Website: apple
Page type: billing-address
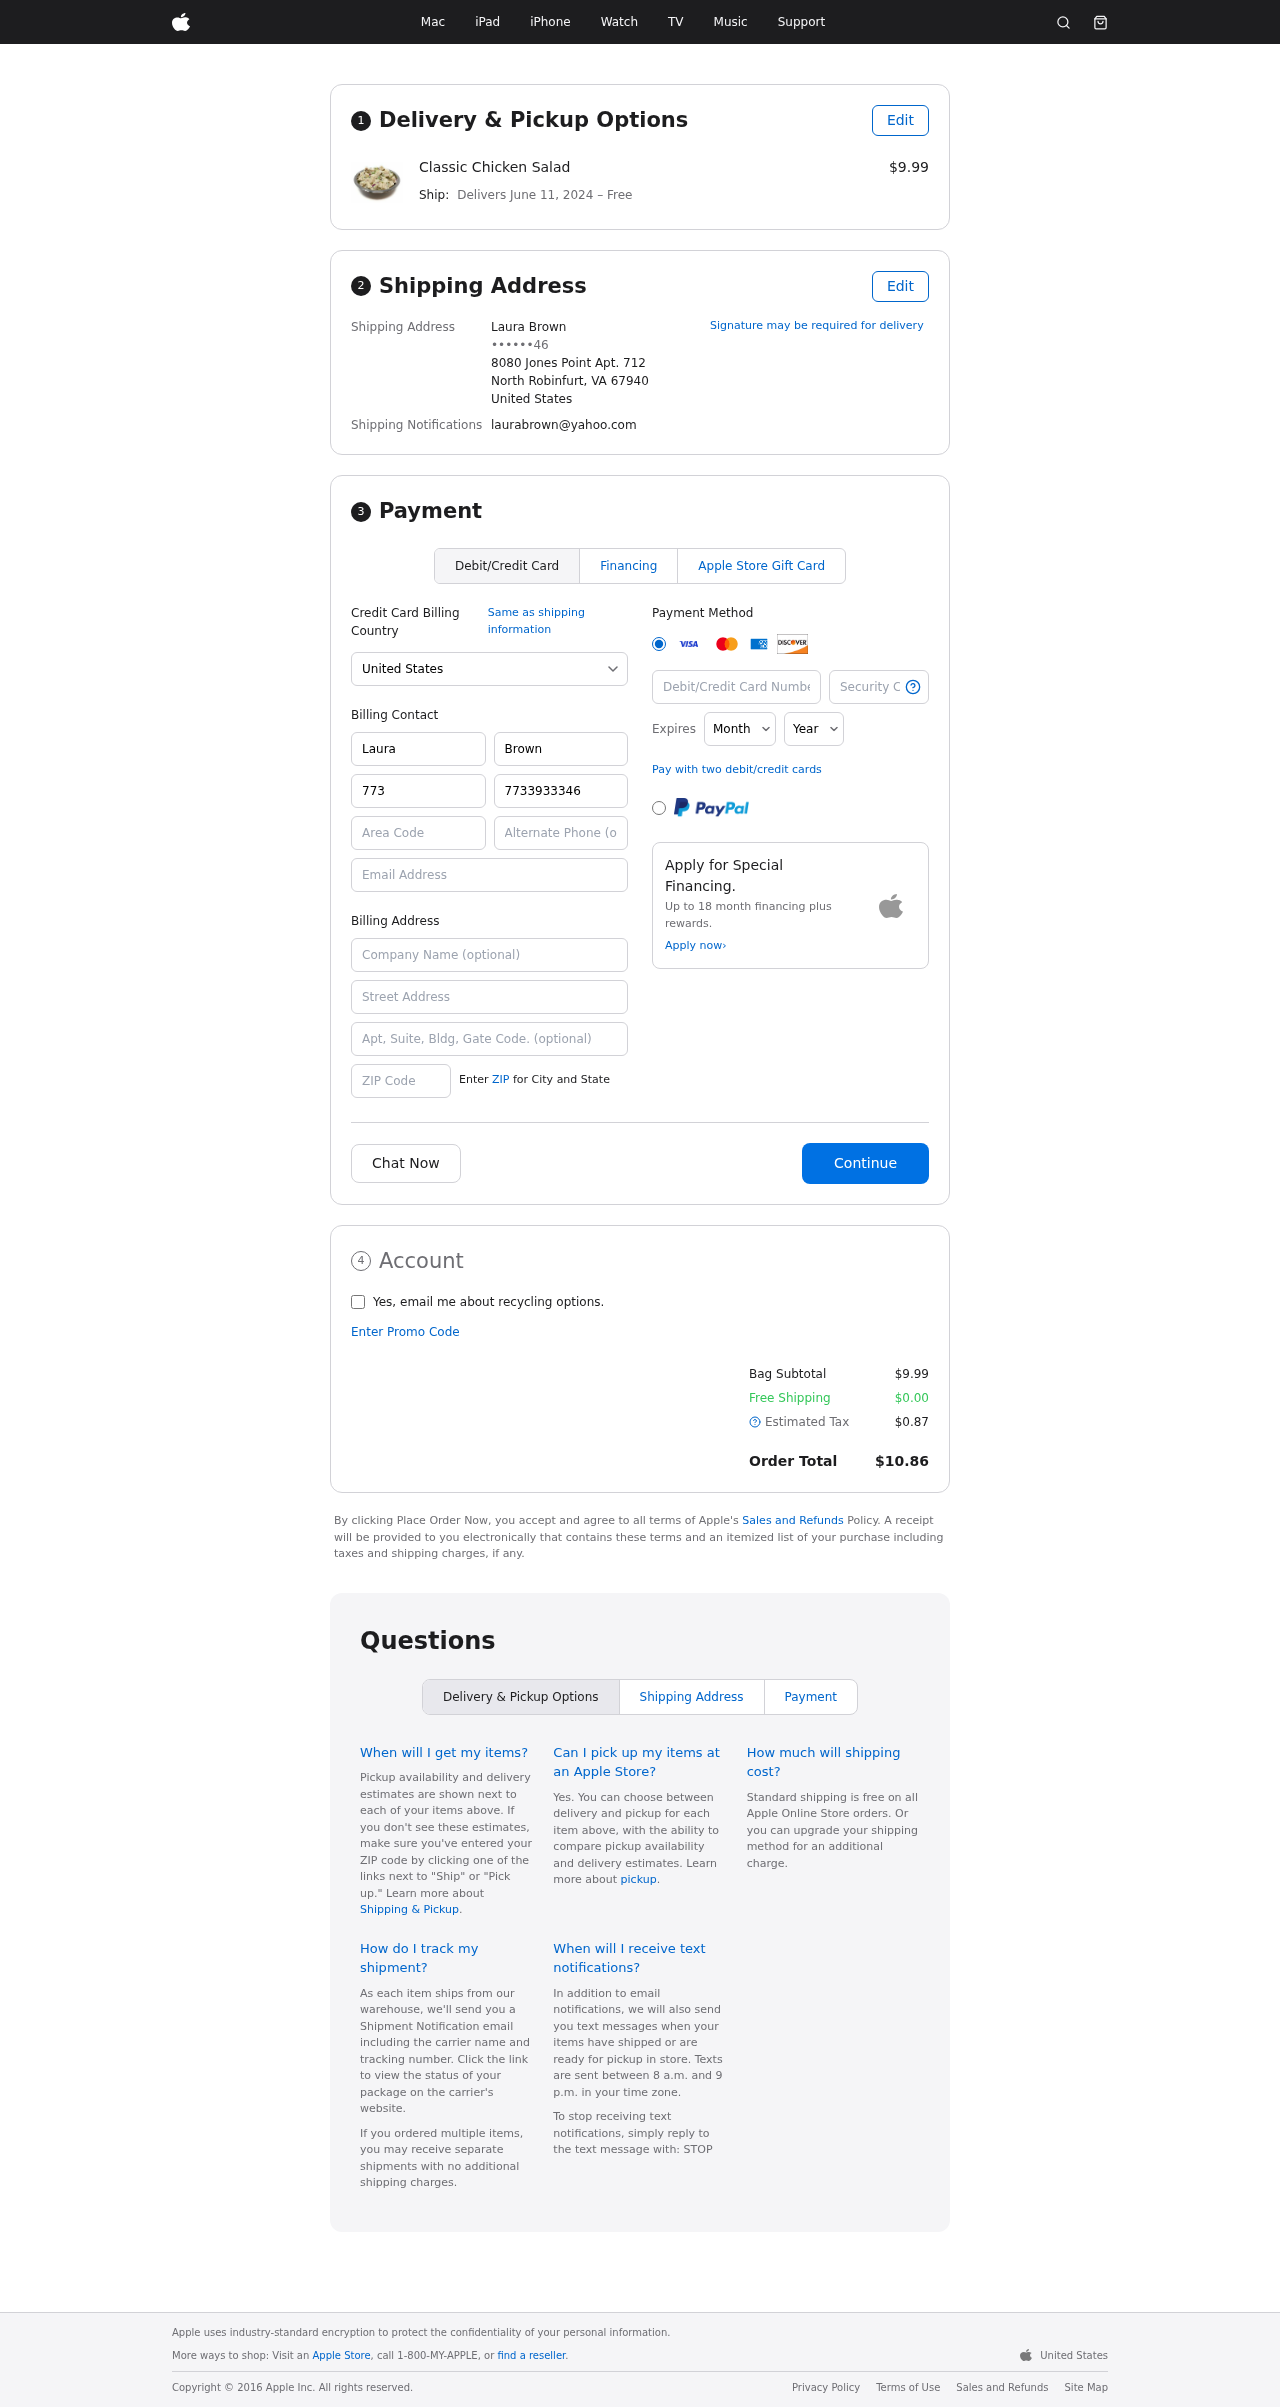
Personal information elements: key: PII_CARD_CVV
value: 6639
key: PII_CARD_EXPIRY_MONTH
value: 11
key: PII_CARD_EXPIRY_YEAR
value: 26
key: PII_CARD_NUMBER
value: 3752 2250 2090 746
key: PII_CITY_STATE_ZIP
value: North Robinfurt, VA 67940
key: PII_COUNTRY
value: United States
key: PII_EMAIL
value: laurabrown@yahoo.com
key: PII_FULLNAME
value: Laura Brown
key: PII_STREET
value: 8080 Jones Point Apt. 712
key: PII_PHONE_MASKED
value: ••••••46
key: PII_BILLING_FIRSTNAME
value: Laura
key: PII_BILLING_LASTNAME
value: Brown
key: PII_BILLING_PHONE_AREA
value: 773
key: PII_BILLING_PHONE
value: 7733933346
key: PII_BILLING_EMAIL
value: laurabrown@yahoo.com
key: PII_BILLING_STREET
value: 8080 Jones Point Apt. 712
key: PII_BILLING_STREET2
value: Suite 038
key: PII_BILLING_POSTCODE
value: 67940
Product elements: key: PRODUCT1_NAME
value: Classic Chicken Salad
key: PRODUCT1_PRICE
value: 9.99
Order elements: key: ORDER_DELIVERY_DATE
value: June 11, 2024
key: ORDER_SUBTOTAL
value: $9.99
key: ORDER_SHIPPING_COST
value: $0.00
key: ORDER_TAX
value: $0.87
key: ORDER_TOTAL
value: $10.86